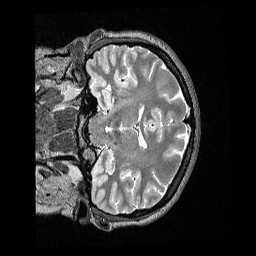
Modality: T2w
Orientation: coronal
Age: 29
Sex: female
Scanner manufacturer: siemens
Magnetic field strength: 3 T
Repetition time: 3.2 s
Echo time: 0.479 s